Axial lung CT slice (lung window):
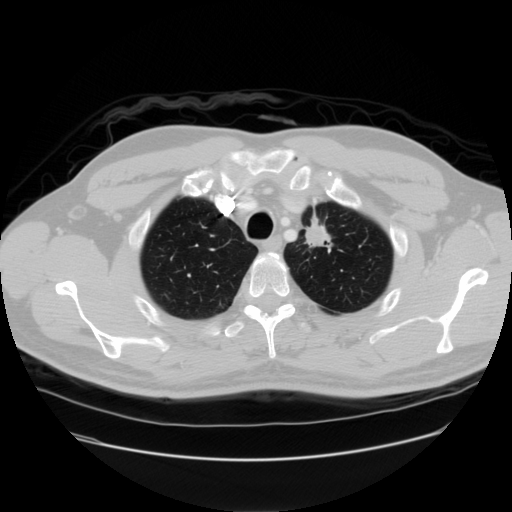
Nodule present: yes
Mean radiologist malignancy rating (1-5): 4.75